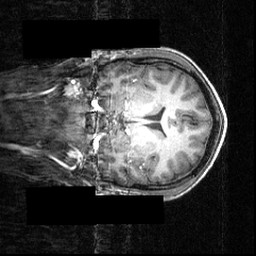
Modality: T1w
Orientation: coronal
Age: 16
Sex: male
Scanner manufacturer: siemens
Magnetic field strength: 3.951 T
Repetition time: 1.5 s
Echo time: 0.00335 s